Question: Count the number of objects in the diagram.
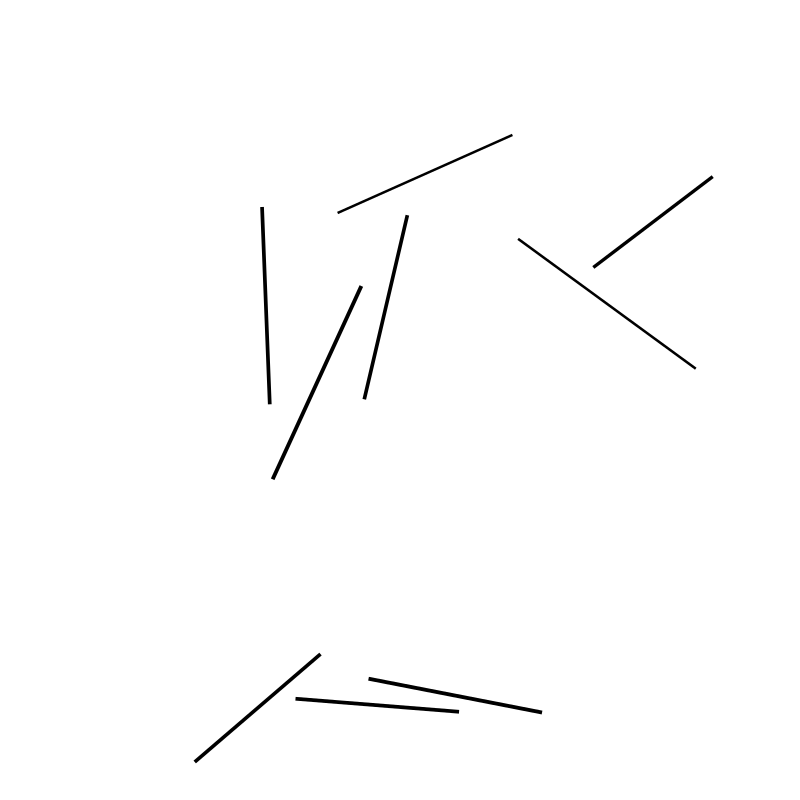
Answer: 9